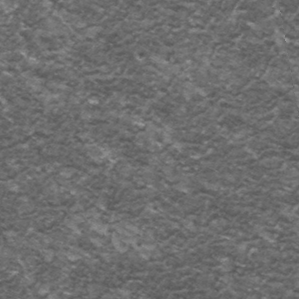
Label: frost